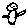
Label: bird